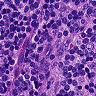
Metastatic tissue present: no